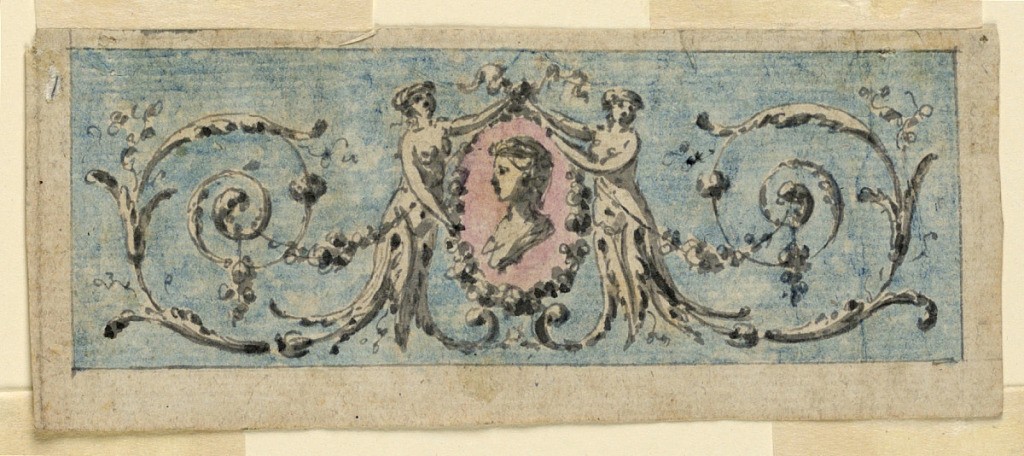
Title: Design for the decoration of a panel
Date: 1760–1780
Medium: Brush and grey, black, blue, and rose watercolor on paper
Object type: Drawing
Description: Two half-figures, smiliar to those in 1931-70-42, carry a medallion with a bush of a girl. Rectilinear framing line surrounds.